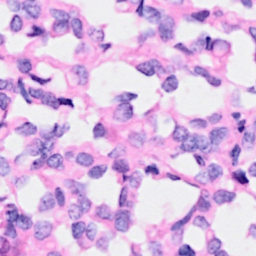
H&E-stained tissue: Breast